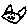
Label: cat